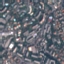
Land use / land cover: Residential